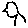
Label: bird